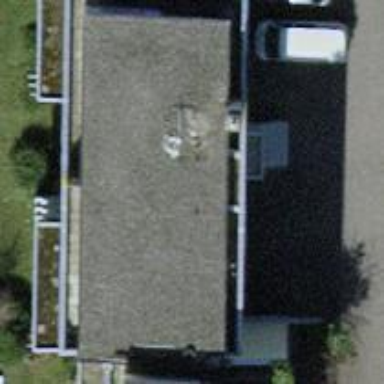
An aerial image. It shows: Terrace building.